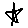
Label: star